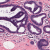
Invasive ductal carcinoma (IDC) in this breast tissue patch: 0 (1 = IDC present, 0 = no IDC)